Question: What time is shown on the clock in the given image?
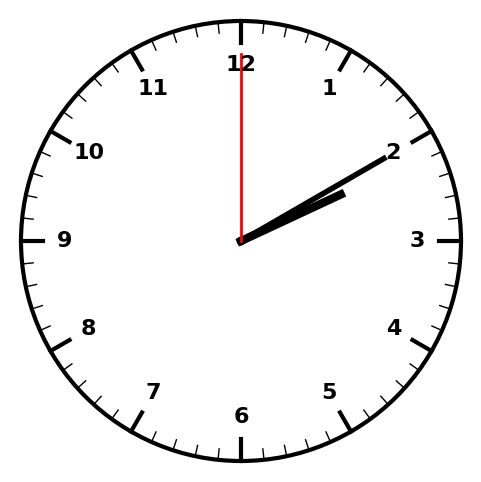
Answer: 02:10:00